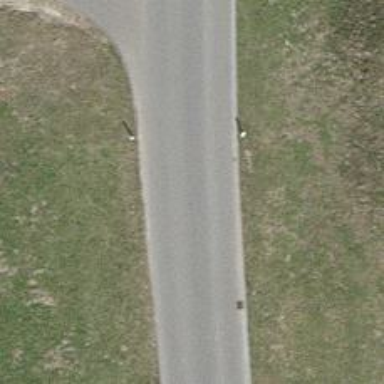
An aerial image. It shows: Tertiary road with asphalt surface.